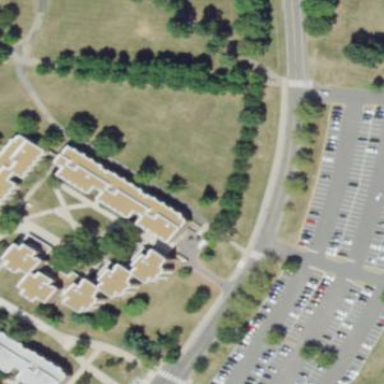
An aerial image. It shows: Dormitory building.